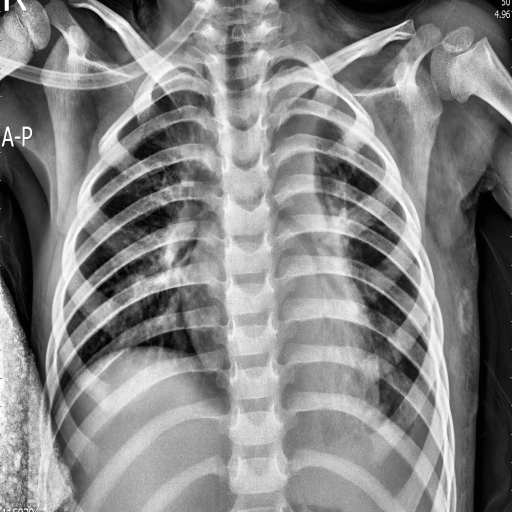
Finding: PNEUMONIA